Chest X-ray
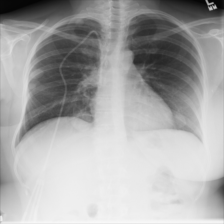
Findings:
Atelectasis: negative
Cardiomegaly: negative
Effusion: negative
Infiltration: negative
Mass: negative
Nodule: negative
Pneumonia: negative
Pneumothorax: negative
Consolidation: negative
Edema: negative
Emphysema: negative
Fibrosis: negative
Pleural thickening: negative
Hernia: negative